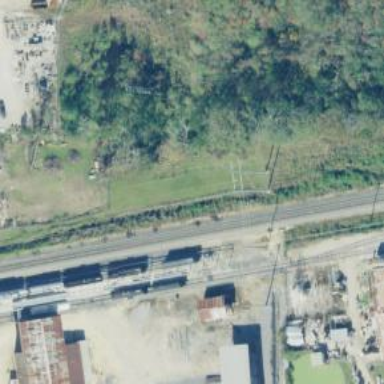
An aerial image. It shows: Railway spur junction.